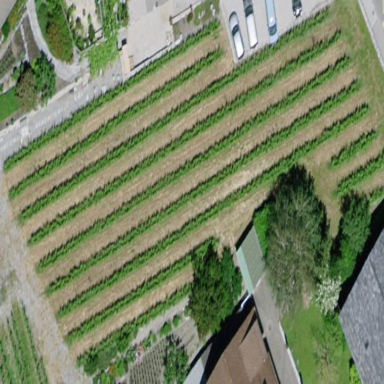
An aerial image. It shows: Vineyard where grapes are grown.